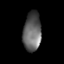
Tissue: lung
Cell type: Epithelial cells
Senescence score: 0.2327
Nuclear area (px): 688
Mean DAPI intensity: 98.417